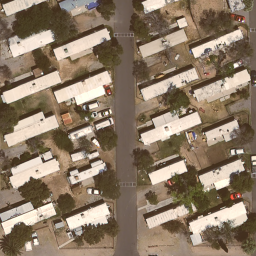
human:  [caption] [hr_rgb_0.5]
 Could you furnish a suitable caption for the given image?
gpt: Many mobile homes arranged in lines in the mobile home park and some roads go through this area .

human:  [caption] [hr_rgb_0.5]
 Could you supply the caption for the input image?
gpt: Many mobile homes are closed to each other in the mobile home park .

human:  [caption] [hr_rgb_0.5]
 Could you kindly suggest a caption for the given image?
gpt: Lots of mobile homes with plants surrounded in the mobile home park .

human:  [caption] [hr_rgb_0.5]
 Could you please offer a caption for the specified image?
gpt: Many mobile homes arranged in lines in the mobile home park .

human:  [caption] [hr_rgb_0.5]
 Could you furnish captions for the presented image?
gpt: Lots of mobile homes arranged in lines and some roads go through this area .